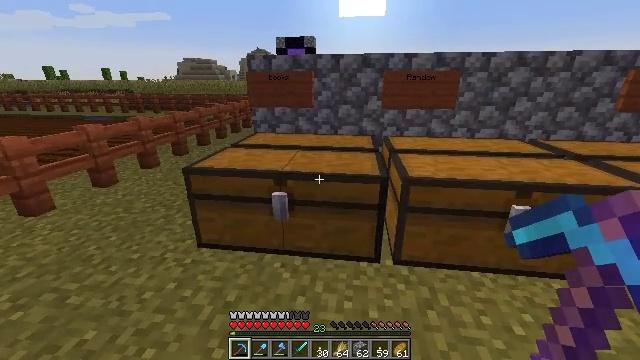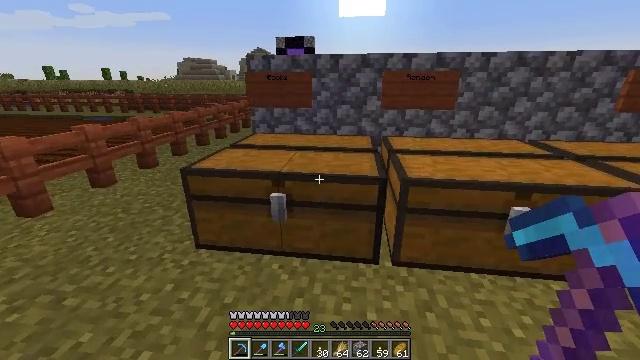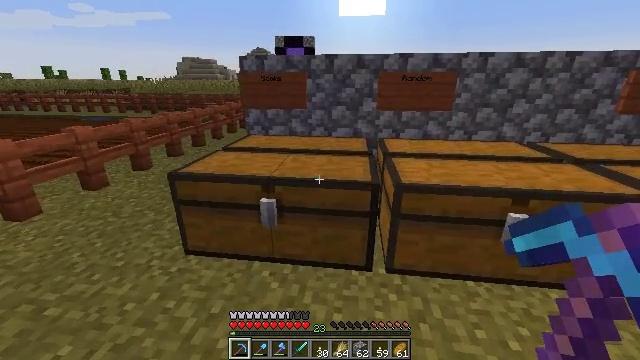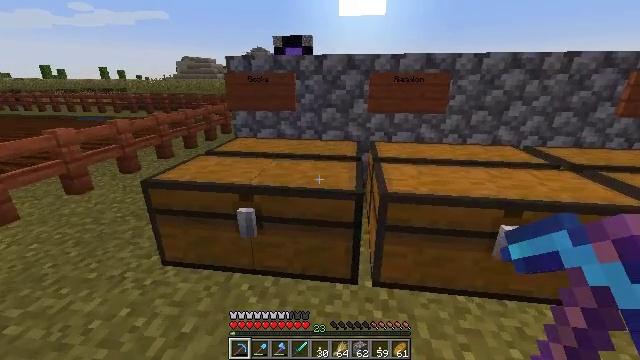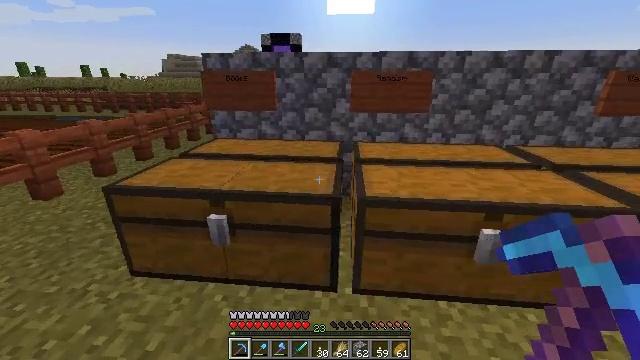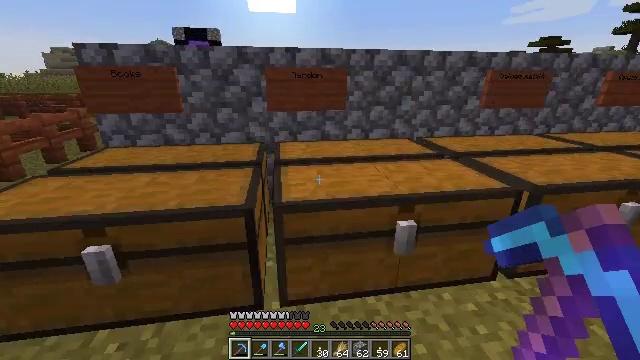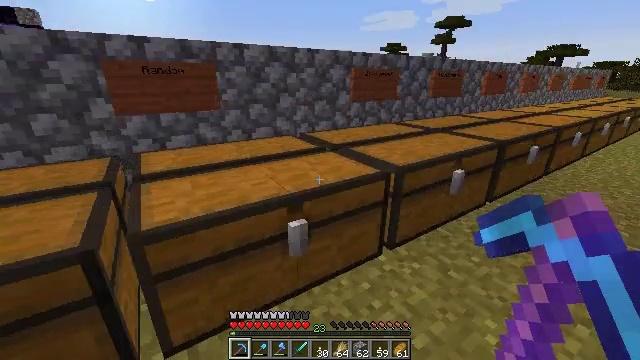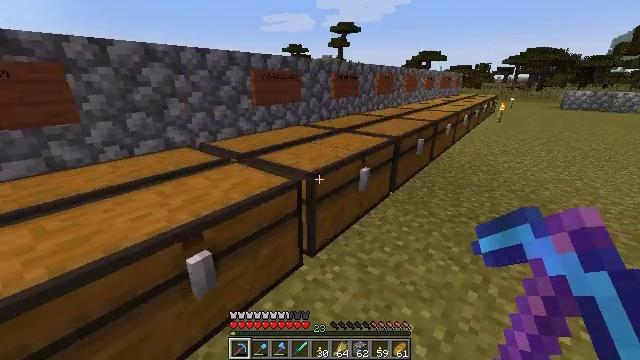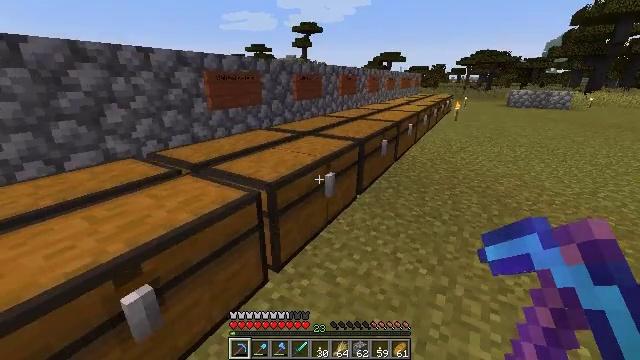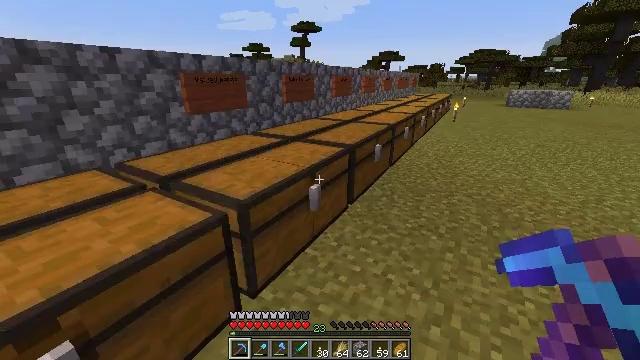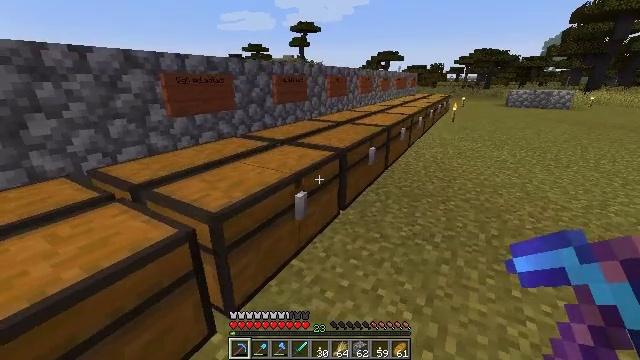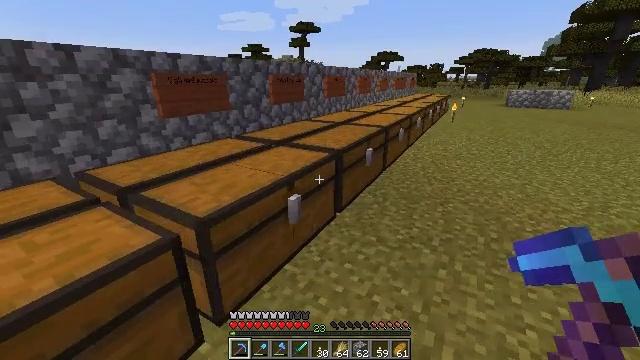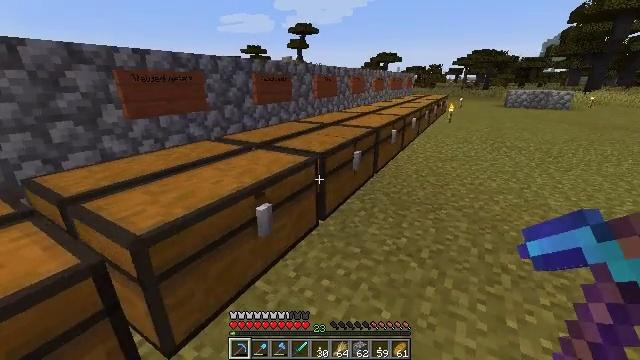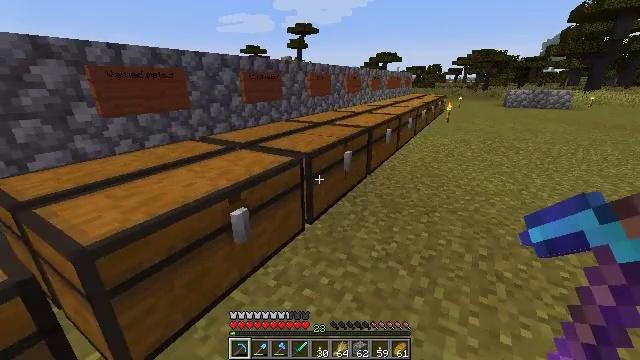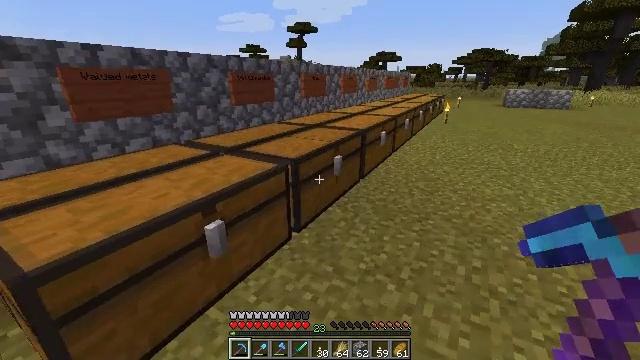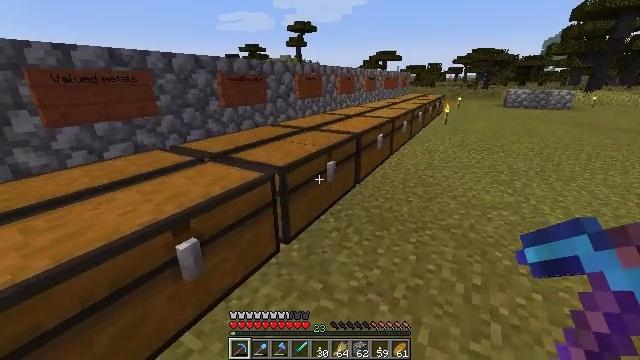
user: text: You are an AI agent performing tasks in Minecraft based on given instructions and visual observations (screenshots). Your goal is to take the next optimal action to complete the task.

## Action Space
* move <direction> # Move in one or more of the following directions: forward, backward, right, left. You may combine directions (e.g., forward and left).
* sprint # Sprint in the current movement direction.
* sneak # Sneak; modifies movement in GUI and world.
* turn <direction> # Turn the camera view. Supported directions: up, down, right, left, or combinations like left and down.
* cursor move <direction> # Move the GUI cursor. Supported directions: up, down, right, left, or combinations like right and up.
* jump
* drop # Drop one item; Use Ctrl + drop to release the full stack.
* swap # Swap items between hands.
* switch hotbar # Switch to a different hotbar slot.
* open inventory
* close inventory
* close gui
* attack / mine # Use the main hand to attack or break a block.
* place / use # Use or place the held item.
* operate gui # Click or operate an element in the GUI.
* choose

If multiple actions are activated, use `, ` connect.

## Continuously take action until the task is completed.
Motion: motion action
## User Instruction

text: Drop a lantern.
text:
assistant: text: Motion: move forward and move right
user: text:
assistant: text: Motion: move forward and move right
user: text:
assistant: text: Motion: move forward and move right
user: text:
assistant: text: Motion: move forward and move right, turn right
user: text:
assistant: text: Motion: move forward and move right, turn right
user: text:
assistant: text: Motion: move forward and move right, turn right
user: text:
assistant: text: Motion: move forward and move right, turn right
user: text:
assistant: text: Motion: move forward and move right, turn right
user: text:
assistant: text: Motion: move forward and move right
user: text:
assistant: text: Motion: move forward and move right
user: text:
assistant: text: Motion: move forward and move right
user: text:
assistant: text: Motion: move forward and move right
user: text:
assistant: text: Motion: move forward and move right
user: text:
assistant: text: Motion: move forward and move right
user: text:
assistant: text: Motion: move forward
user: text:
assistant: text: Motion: move forward
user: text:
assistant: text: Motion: move forward
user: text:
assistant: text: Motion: move forward
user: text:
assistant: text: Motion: move forward and move right
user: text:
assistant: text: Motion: move forward and move right
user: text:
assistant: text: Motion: move forward and move right
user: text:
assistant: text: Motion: move forward and move right
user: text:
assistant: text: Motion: move forward and move right
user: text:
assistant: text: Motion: move forward and move right
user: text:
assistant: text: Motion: move forward and move right
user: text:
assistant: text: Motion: move forward and move right
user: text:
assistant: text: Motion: move forward and move right
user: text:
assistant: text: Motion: move forward and move right
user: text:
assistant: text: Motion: move forward and move right
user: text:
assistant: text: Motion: move forward and move right, turn left